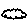
Label: cloud